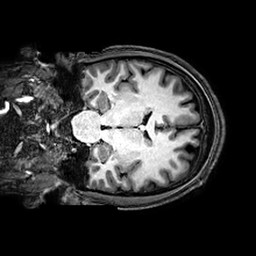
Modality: T1w
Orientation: coronal
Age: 23
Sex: male